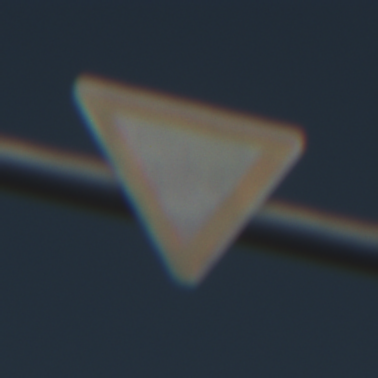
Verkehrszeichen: VorfahrtGewaehren
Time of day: MorningAfternoon
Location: Outdoor (Special)
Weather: Clear
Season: NotSpecified
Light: Natural